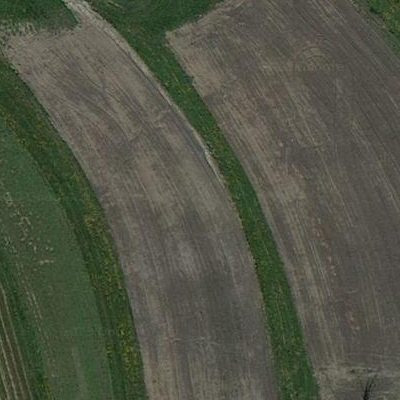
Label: Field